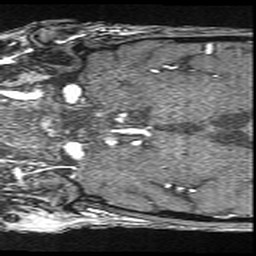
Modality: angio
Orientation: coronal
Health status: ill
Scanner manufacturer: siemens
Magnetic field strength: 3 T
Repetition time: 0.021 s
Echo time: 0.00343 s